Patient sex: M
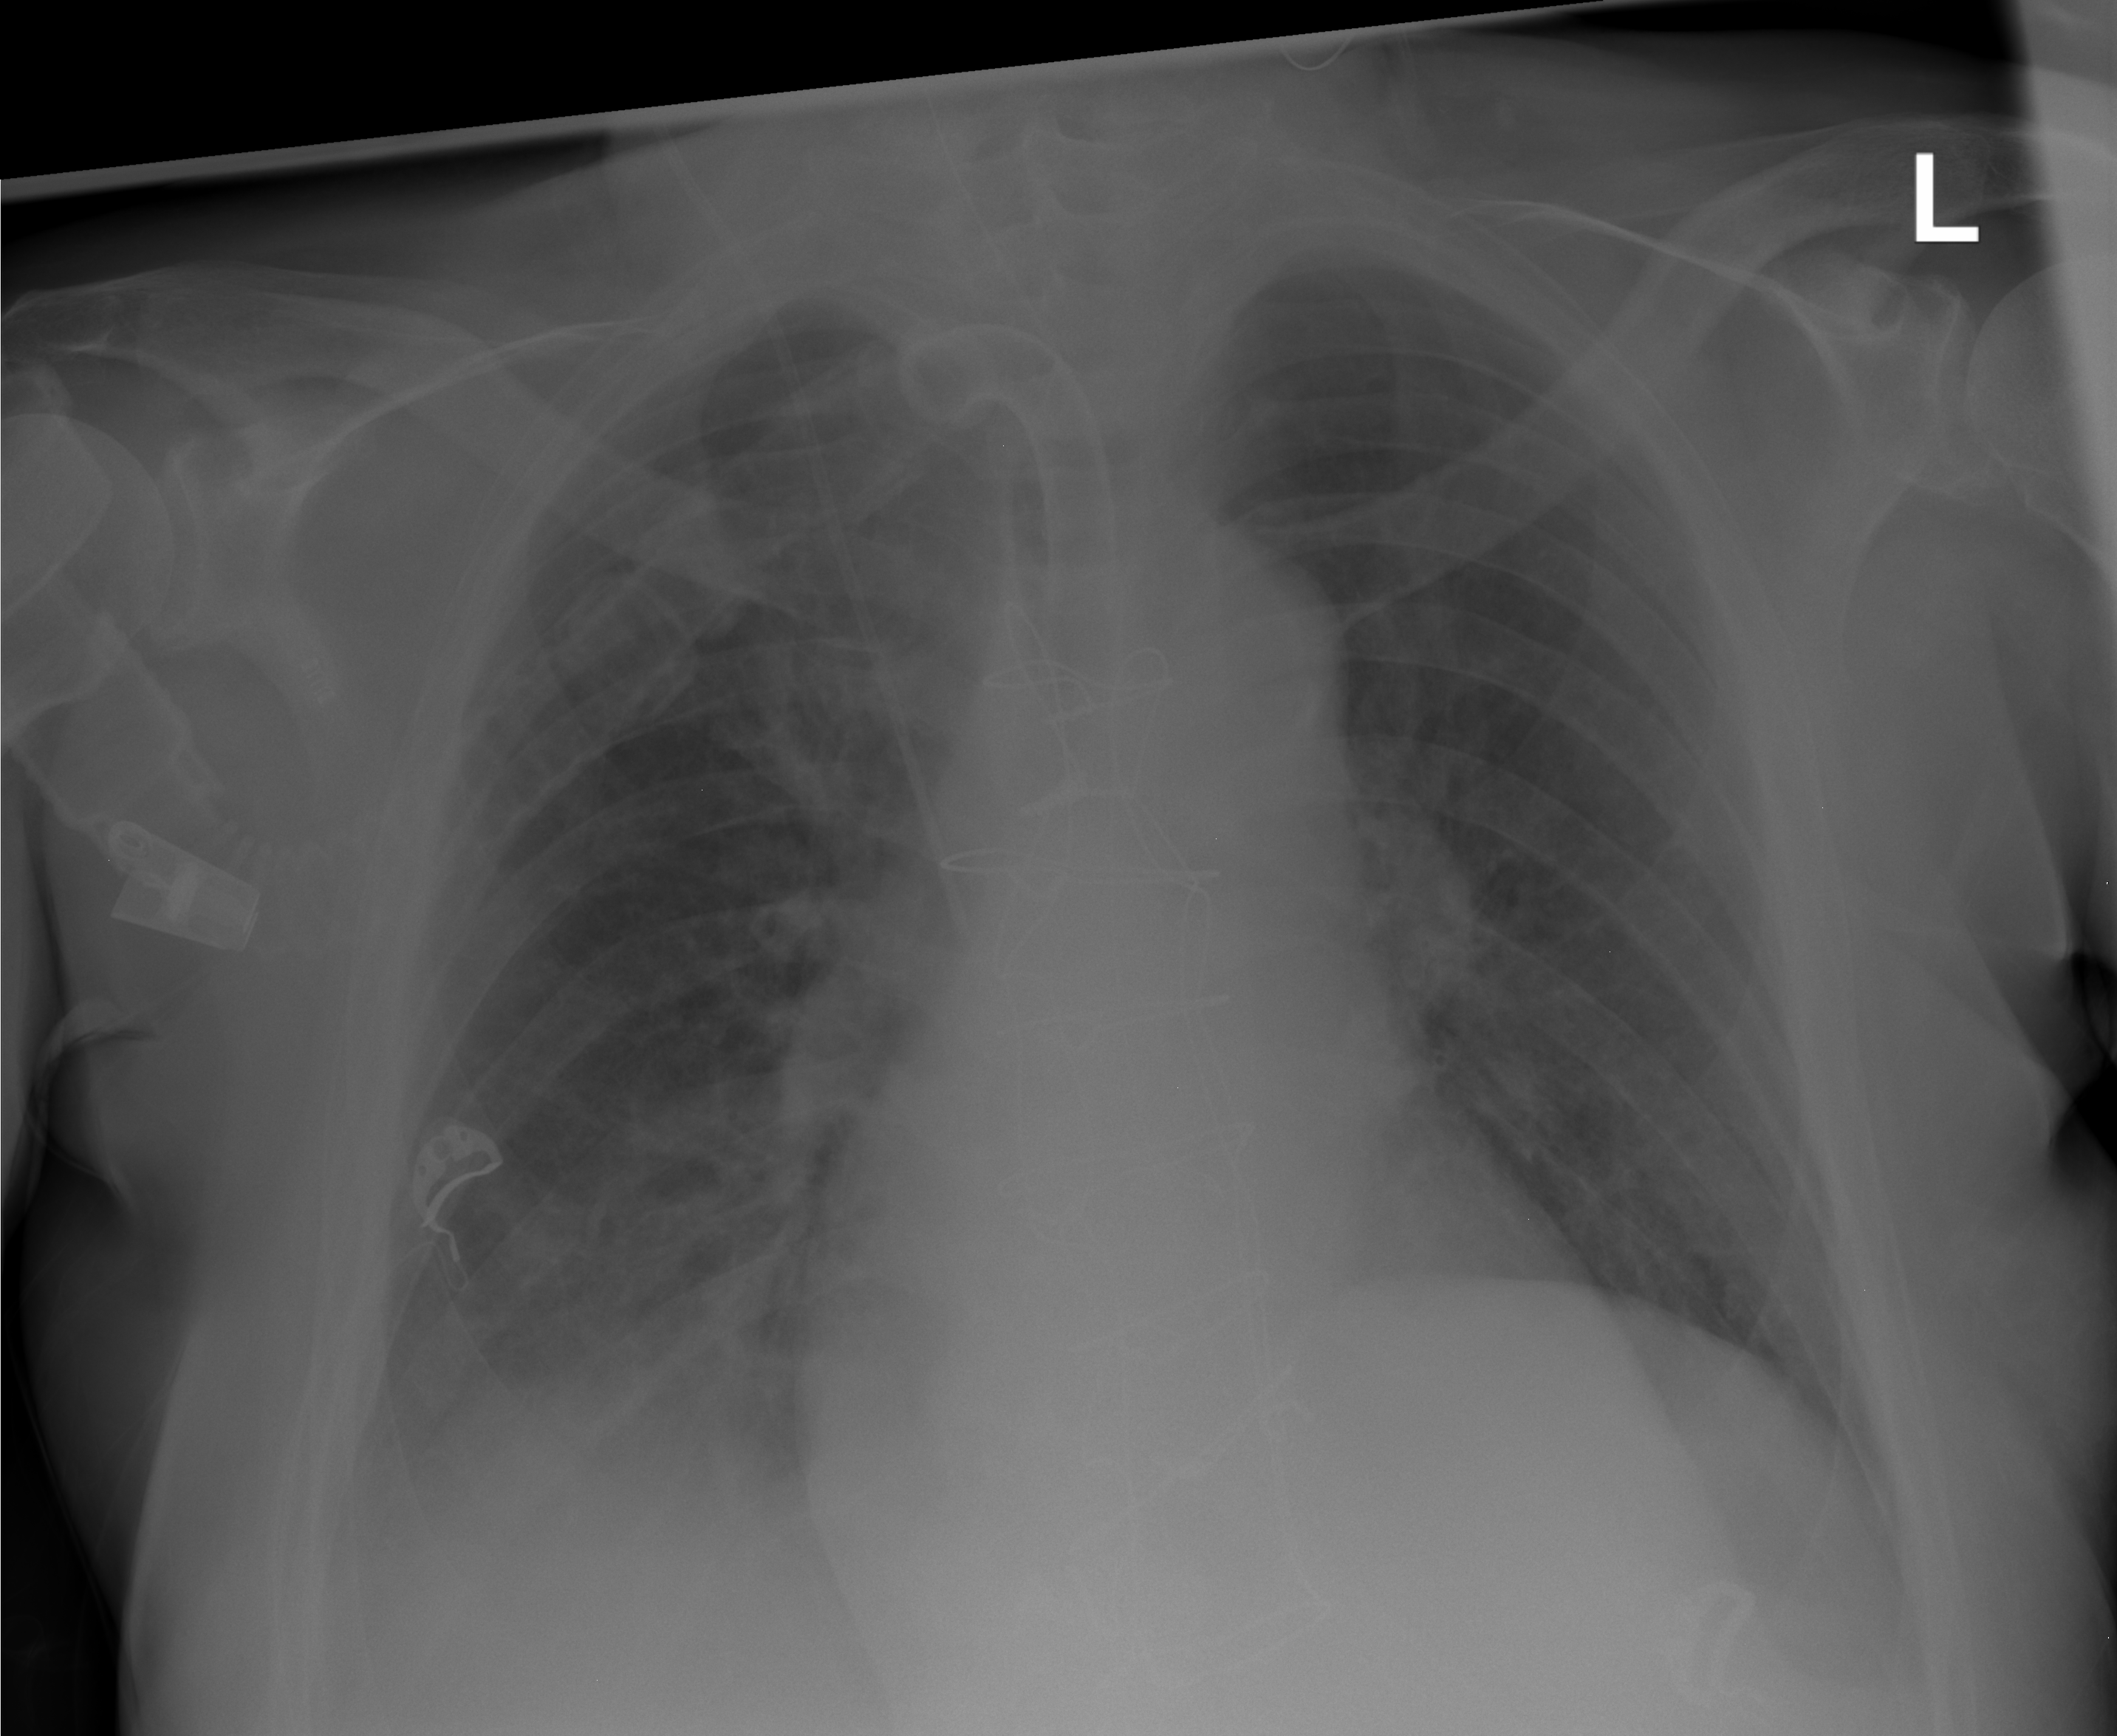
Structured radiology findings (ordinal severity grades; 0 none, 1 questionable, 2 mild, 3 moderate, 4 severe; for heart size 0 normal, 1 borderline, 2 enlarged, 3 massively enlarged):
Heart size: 2
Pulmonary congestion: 0
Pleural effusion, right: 2
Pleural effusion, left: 0
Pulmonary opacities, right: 2
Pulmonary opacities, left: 0
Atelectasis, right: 2
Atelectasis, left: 0